Question: While trying to overlay a new line to a existing 'ggplot', I am getting the following error:
'''
Error: ggplot2 doesn't know how to deal with data of class uneval
'''
The first part of my code works fine. Below is an image of "recent" hourly wind generation data from a Midwestern United States electric power market.

Now I want to overlay the last two days worth of observations in Red. It should be easy but I cant figure out why I am getting a error.
Any assistance would be greatly appreciated.
Below is a reproducible example:
'''
# Read in Wind data
fname <- "https://www.midwestiso.org/Library/Repository/Market%20Reports/20130510_hwd_HIST.csv"
df <- read.csv(fname, header=TRUE, sep="," , skip=7)
df <- df[1:(length(df$MKTHOUR)-5),]
# format variables
df$MWh <- as.numeric(df$MWh)
df$Datetime <- strptime(df$MKTHOUR, "%m/%d/%y %I:%M %p")
# Create some variables
df$Date <- as.Date(df$Datetime)
df$HrEnd <- df$Datetime$hour+1
# Subset recent and last data
last.obs <- range(df$Date)[2]
df.recent <- subset(df, Date %in% seq(last.obs-30, last.obs-2, by=1))
df.last <- subset(df, Date %in% seq(last.obs-2, last.obs, by=1))
# plot recent in Grey
p <- ggplot(df.recent, aes(HrEnd, MWh, group=factor(Date))) +
geom_line(color="grey") +
scale_y_continuous(labels = comma) +
scale_x_continuous(breaks = seq(1,24,1)) +
labs(y="MWh") +
labs(x="Hour Ending") +
labs(title="Hourly Wind Generation")
p
# plot last two days in Red
p <- p + geom_line(df.last, aes(HrEnd, MWh, group=factor(Date)), color="red")
p
'''
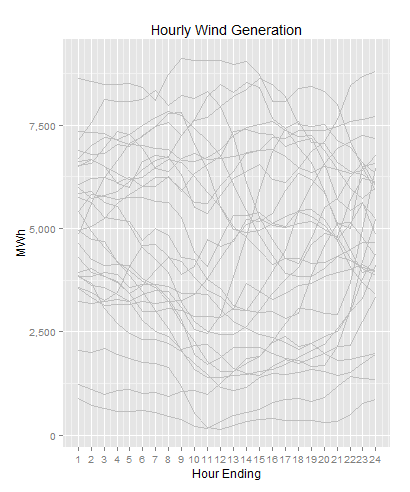
Answer: when you add a new data set to a geom you need to use the 'data=' argument. Or put the arguments in the proper order 'mapping=..., data=...'. Take a look at the arguments for '?geom_line'.
Thus:
'''
p + geom_line(data=df.last, aes(HrEnd, MWh, group=factor(Date)), color="red")
'''
Or:
'''
p + geom_line(aes(HrEnd, MWh, group=factor(Date)), df.last, color="red")
'''